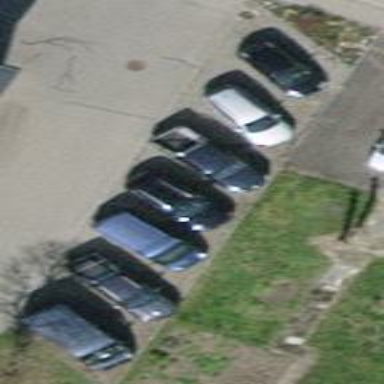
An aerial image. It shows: Parking area with surface.